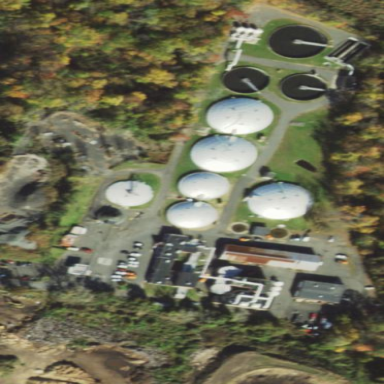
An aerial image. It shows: View of wastewater plant.